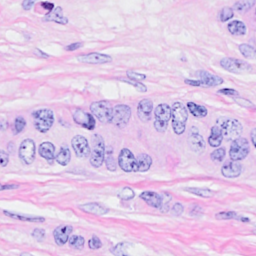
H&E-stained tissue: Breast